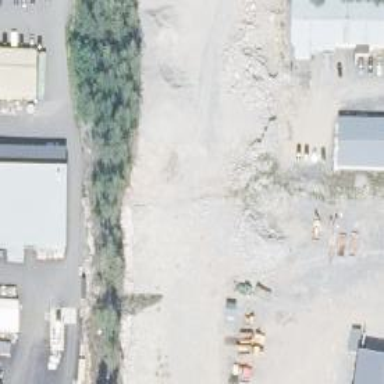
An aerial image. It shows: Quarry area.